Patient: sex M, age 65
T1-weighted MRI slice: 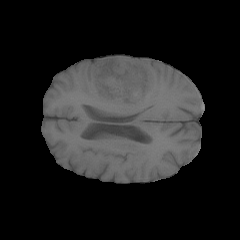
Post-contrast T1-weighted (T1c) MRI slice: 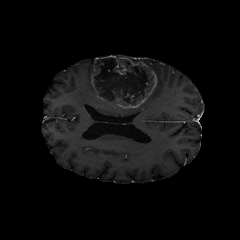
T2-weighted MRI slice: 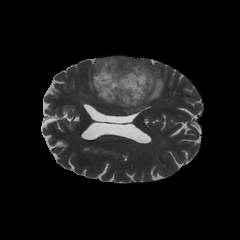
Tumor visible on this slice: yes
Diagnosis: Glioblastoma, IDH-wildtype
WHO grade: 4